Field crop: maize
Growth stage: 2
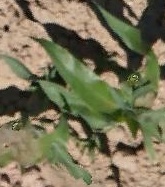
Species: maize